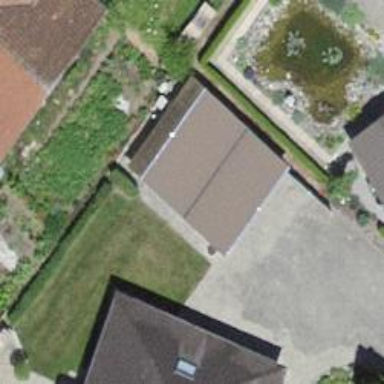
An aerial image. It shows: View of roof of building.